Aerial crown-view tile of a tropical tree (Barro Colorado Island, Panama), acquired 20241112:
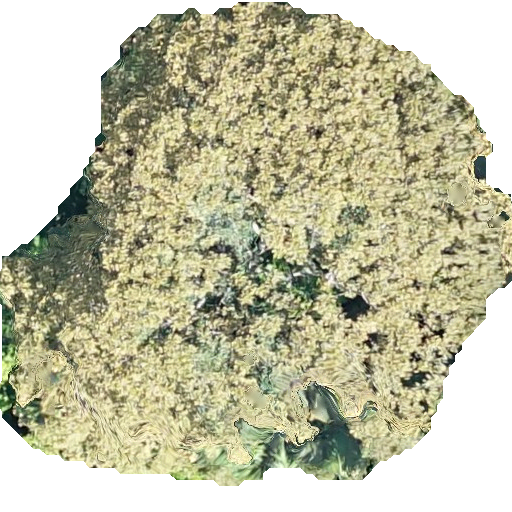
Species: Dipteryx oleifera
GBIF accepted scientific name: Dipteryx oleifera
Crown area: 290.783 m²